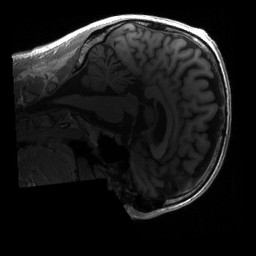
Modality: T1w
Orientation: sagittal
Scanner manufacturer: siemens
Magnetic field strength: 3 T
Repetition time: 2.3 s
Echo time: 0.00287 s